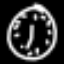
Label: clock